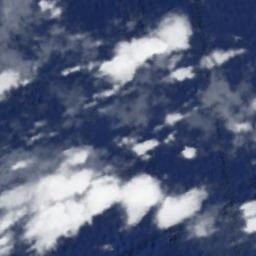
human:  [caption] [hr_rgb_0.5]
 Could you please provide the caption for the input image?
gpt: A large cloud of white clouds floated over the farmland .

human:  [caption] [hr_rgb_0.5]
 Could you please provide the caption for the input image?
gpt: Piece of white clouds on the blue sea .

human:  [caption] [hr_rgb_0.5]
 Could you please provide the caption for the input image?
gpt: The white cloud is above blue sea .

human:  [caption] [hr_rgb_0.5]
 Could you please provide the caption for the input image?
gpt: The cumulus clouds are located above the surface of the sea .

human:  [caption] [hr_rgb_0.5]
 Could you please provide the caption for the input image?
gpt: There are many pieces of white clouds over a blue sea .